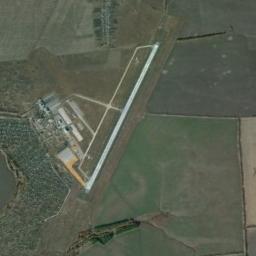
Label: airport